Field crop: maize
Growth stage: 2
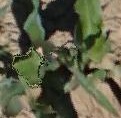
Species: maize